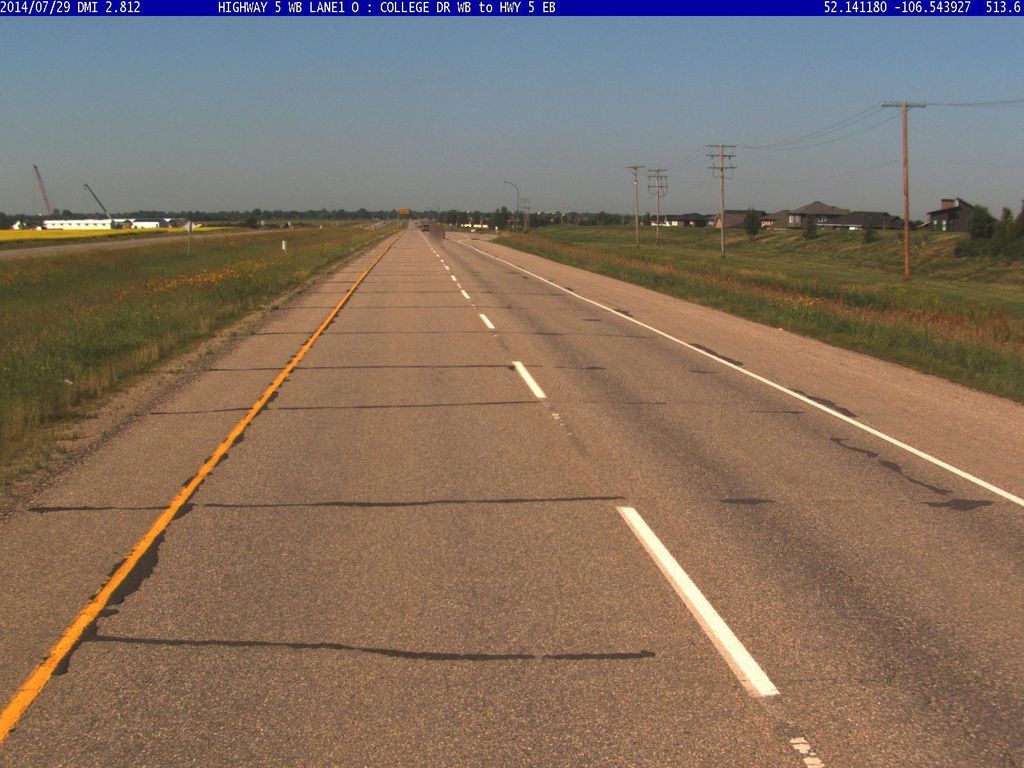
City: saskatoon